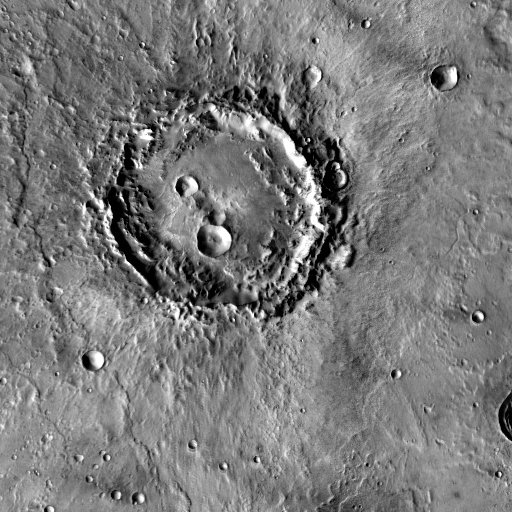
Crater classes present: Background, Other, Layered, Secondary